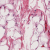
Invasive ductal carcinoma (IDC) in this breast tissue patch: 0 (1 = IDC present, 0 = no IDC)